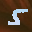
Label: 5